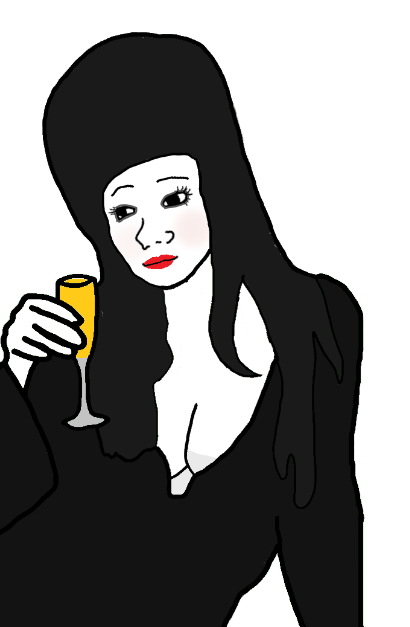
Label: 5_unsorted